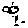
Label: bird